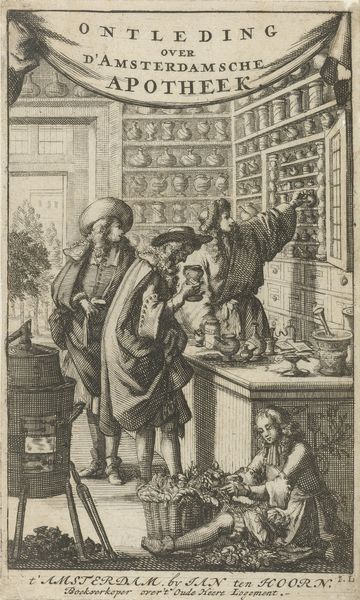
Titel: Interieur van een apotheek
Künstler: Jan Luyken
Standort: Amsterdam
Institution: Rijksmuseum
Schlagwörter: frauen, menschen, mädchen, fenster, frau, grau, hut, hüte, männer, tür, weiss, zimmer, gebäude, beige, flaschen, regal, niederlande, vorhang, gewand, mantel, sitzend, kind, pflanzen, amphoren, holzschnitt, schrank, geschäft, grafik, korb, töpfe, eingang, gefäß, theke, verkauf, druck, titel, bürger, fass, niederländisch, schubladen, parfüm, utensilien, kaufen, kunden, gefäße, kräuter, tiegel, mörser, amsterdam, kästen, schränke, stößel, apotheke, apotheker, medikamente, pharmazie, thresen, frühbarock, apotheek, auf dem boden sitzend, holzverbau, wandverbau